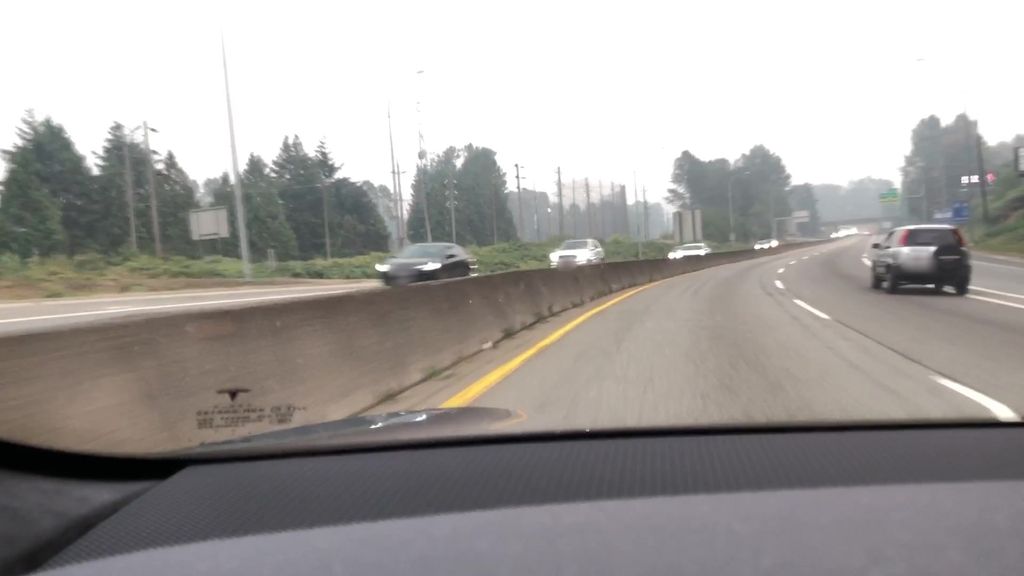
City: vancouver